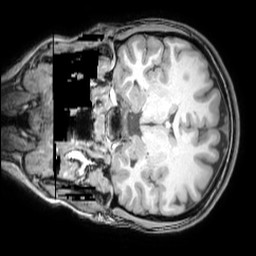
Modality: T1w
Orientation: coronal
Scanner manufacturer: philips
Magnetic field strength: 3 T
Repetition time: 0.008081 s
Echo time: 0.003694 s